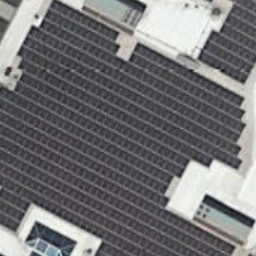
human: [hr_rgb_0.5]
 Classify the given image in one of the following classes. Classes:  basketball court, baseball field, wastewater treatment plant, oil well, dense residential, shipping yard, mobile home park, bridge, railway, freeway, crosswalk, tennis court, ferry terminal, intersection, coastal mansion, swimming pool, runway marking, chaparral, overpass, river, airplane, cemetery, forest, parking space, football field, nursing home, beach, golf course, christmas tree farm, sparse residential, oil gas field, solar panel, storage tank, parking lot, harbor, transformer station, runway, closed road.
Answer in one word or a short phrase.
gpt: solar panel